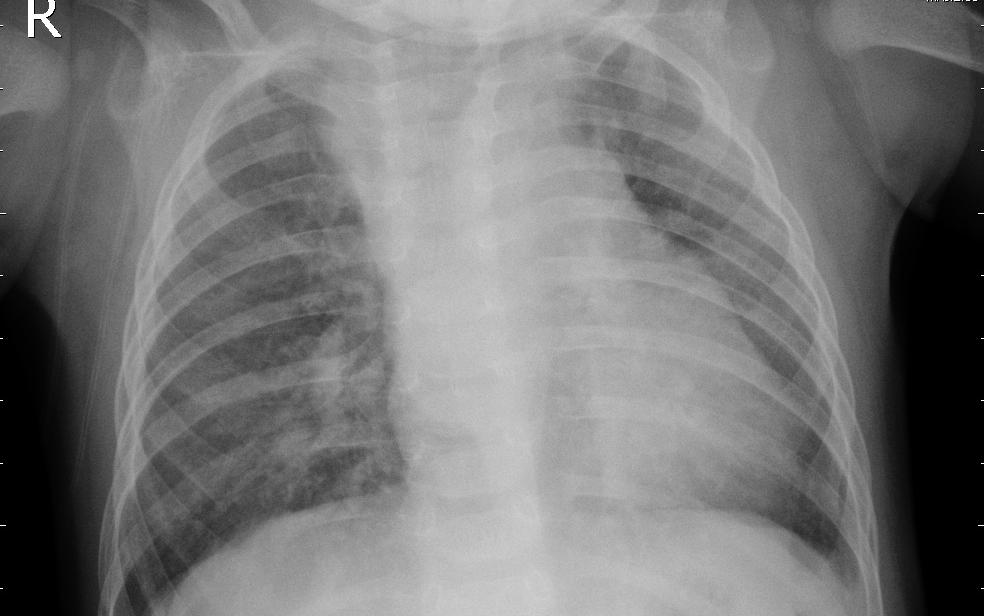
Diagnosis: PNEUMONIA